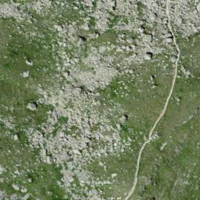
EUNIS habitat code: 31
Species observed at this site:
Arnica montana
Campanula barbata
Gymnadenia rhellicani
Sempervivum montanum